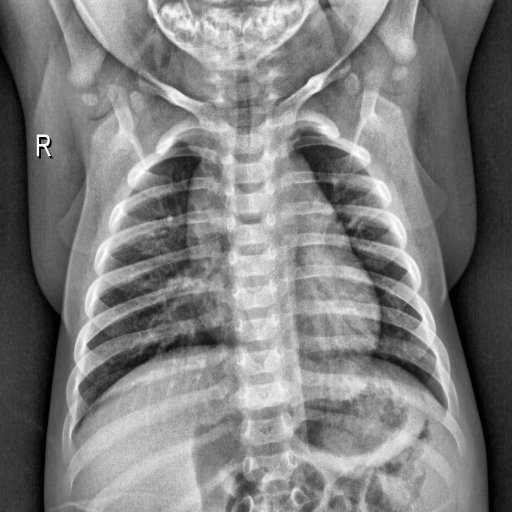
Finding: NORMAL